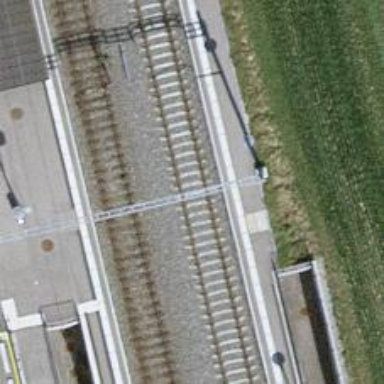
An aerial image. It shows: Railway stop with public transport stop position.